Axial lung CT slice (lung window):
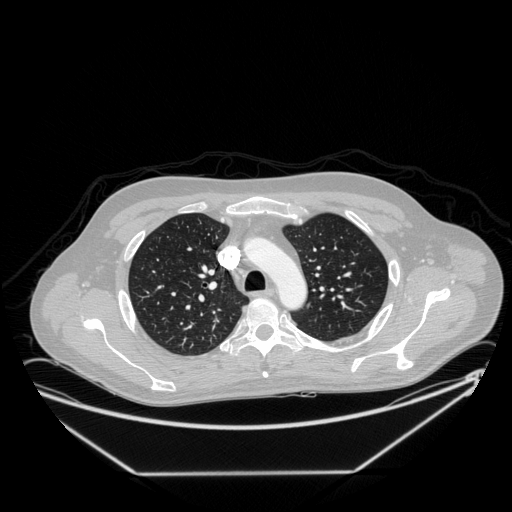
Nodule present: no